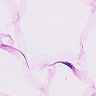
Metastatic tissue present: no